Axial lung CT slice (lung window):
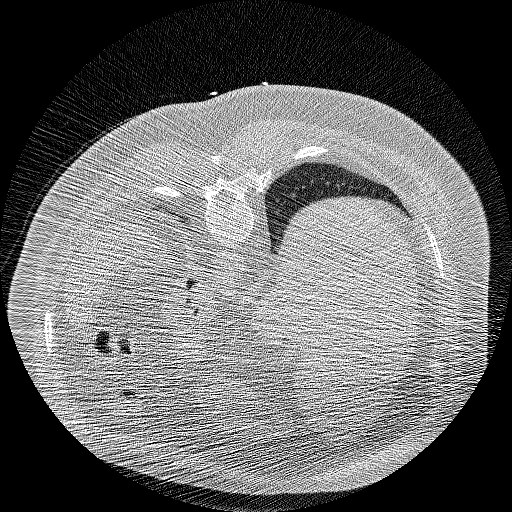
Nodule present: no